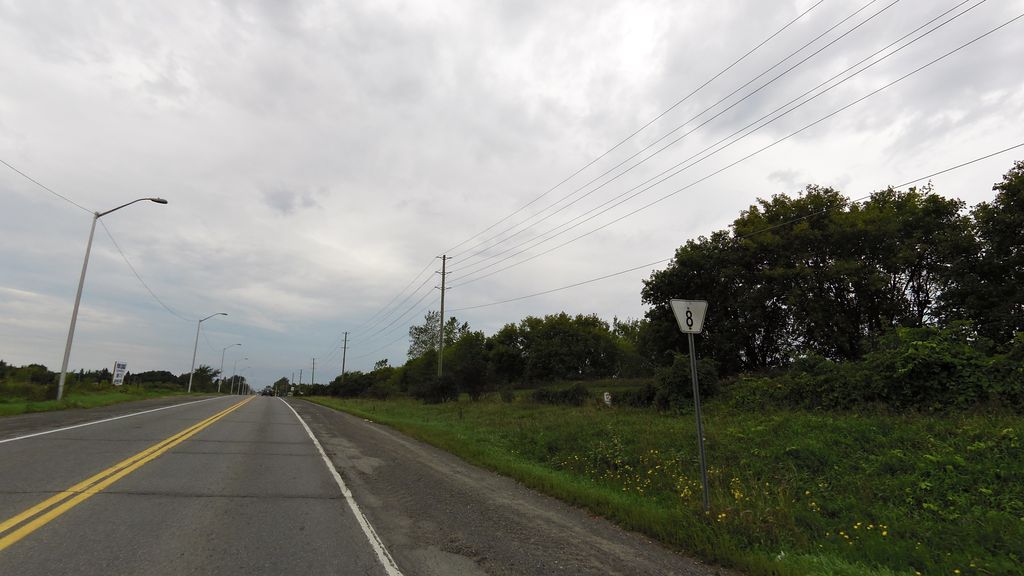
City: ottawa-gatineau